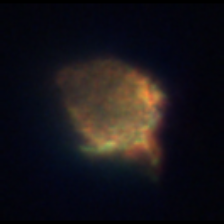
Taxon: Ciliates
Group: Other